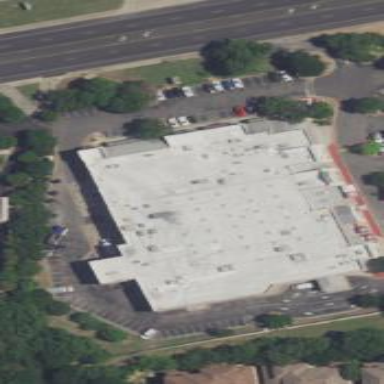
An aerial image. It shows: Supermarket building.